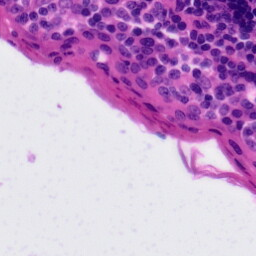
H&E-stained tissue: Tonsil